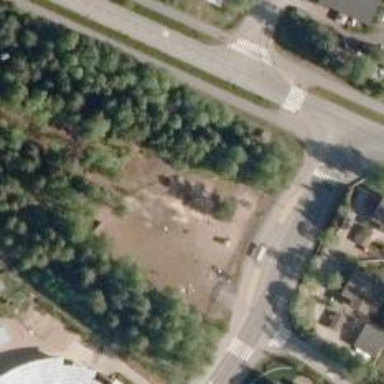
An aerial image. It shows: Playground with springy equipment.